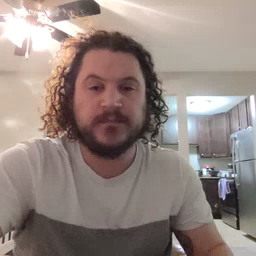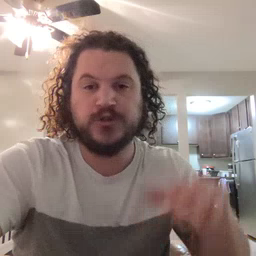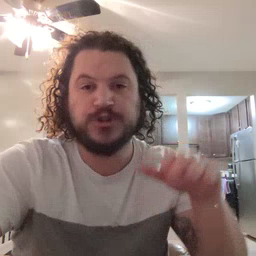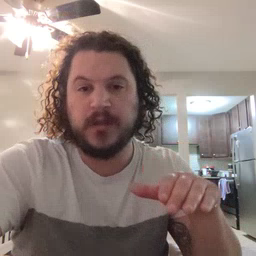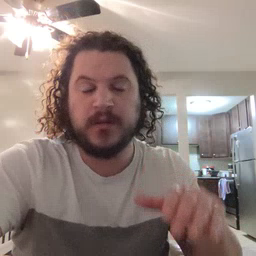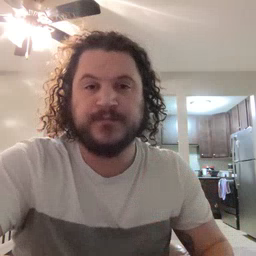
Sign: child